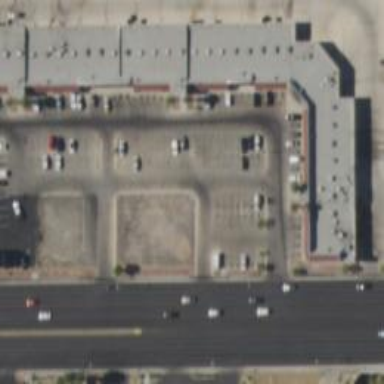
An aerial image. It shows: Retail area.